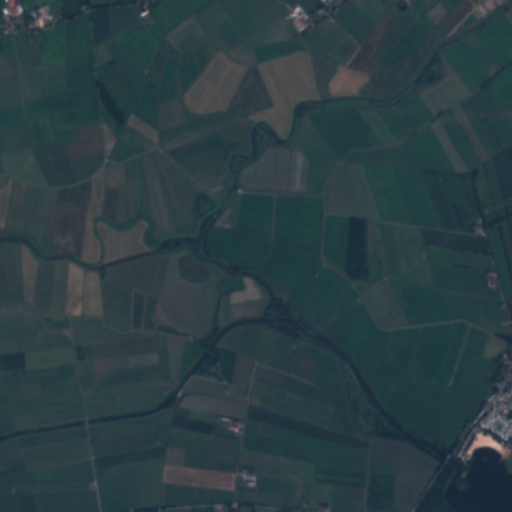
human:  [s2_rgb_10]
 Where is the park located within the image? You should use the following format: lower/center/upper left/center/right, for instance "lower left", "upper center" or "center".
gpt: The park is located in the lower right of the image.
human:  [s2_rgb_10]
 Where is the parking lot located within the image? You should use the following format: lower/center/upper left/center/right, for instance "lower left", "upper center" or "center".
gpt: The parking lot is located in the lower right of the image.
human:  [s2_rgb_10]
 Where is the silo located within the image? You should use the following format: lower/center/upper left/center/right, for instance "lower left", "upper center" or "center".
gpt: The silo is located in the upper left of the image.
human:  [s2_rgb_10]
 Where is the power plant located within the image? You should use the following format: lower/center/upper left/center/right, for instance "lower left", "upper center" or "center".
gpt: There is no power plant in the image.